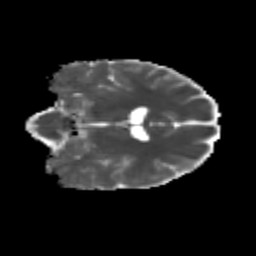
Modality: MD
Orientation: coronal
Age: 25
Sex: female
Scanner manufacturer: siemens
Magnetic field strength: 3 T
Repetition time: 3.5 s
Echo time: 0.113 s